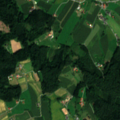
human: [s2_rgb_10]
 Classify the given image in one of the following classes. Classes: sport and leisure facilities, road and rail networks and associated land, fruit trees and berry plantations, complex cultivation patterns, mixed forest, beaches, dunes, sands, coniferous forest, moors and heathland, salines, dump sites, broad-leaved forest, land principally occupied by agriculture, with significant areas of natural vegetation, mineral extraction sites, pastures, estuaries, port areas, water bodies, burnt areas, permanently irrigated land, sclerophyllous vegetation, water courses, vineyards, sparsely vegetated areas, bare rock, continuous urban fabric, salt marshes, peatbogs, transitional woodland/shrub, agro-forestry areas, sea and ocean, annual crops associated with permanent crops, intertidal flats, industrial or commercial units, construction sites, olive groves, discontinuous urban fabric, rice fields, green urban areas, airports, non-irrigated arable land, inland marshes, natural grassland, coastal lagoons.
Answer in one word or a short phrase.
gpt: complex cultivation patterns, broad-leaved forest, mixed forest